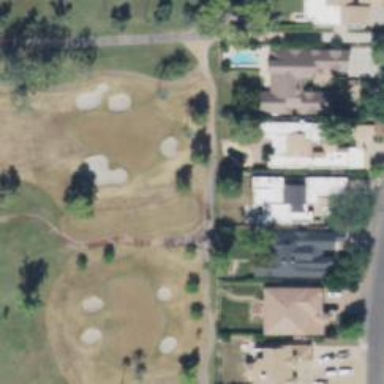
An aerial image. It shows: Footway that serves as golf cart path.